Interaction volume radius: 10 \u00c5
Interaction volume height: 20 \u00c5
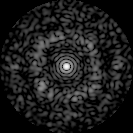
Disorder parameter: 0.7477